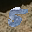
Label: 5